Interaction volume radius: 10 \u00c5
Interaction volume height: 10 \u00c5
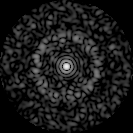
Disorder parameter: 0.8733